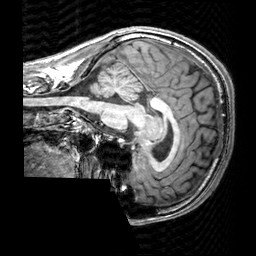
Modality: T1w
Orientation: sagittal
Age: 21
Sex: male
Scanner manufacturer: siemens
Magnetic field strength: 3 T
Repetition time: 2.3 s
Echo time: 0.00303 s